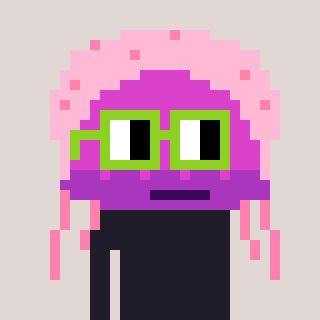
a pixel art character with square light green glasses, a jellyfish-shaped head and a darkpink-colored body on a warm background